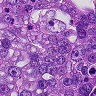
Metastatic tissue present: yes